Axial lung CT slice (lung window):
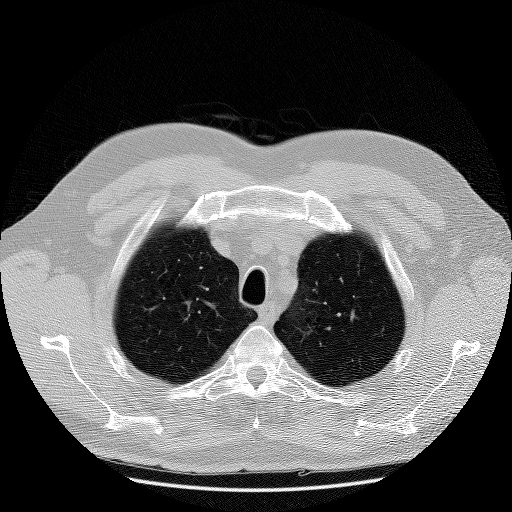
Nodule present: no